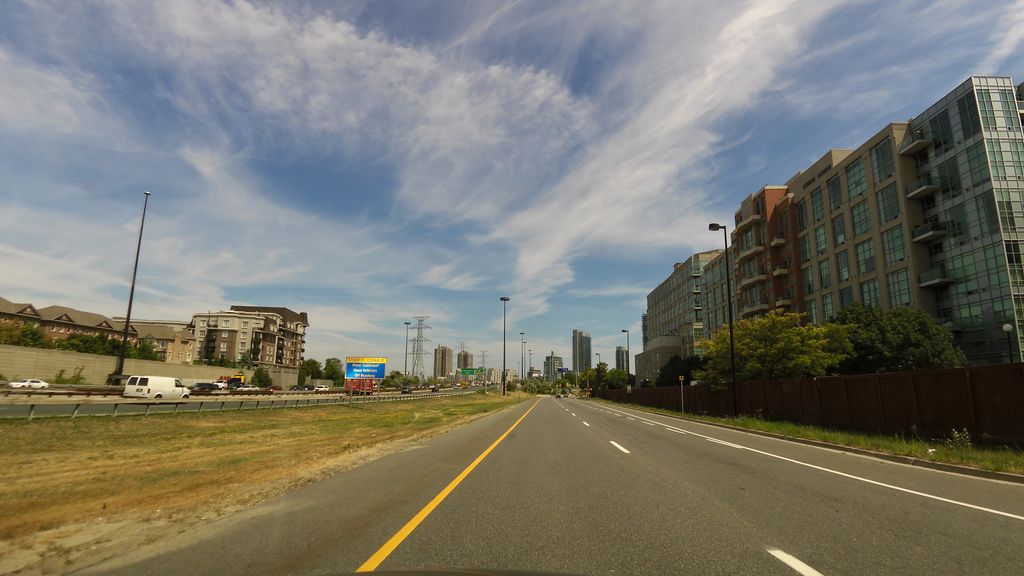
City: toronto